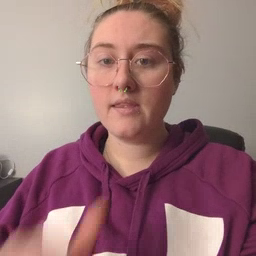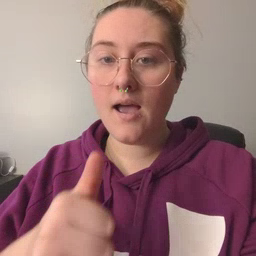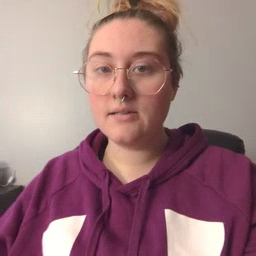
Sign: not